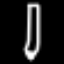
Label: pencil